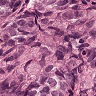
Metastatic tissue present: yes